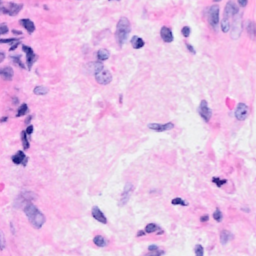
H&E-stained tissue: Breast